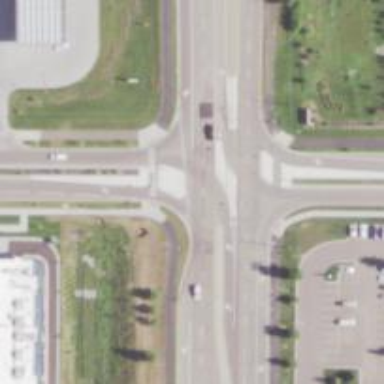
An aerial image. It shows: Secondary link road.